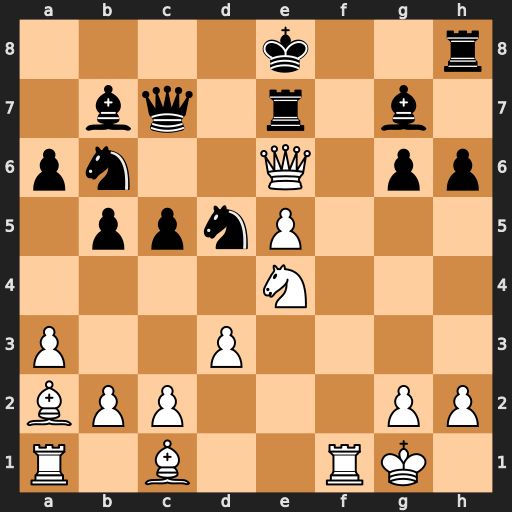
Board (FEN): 4k2r/1bq1r1b1/pn2Q1pp/1ppnP3/4N3/P2P4/BPP3PP/R1B2RK1
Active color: w
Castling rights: k
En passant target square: -
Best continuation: Nd6+ Kd8 Nf7+ Rxf7 Rxf7